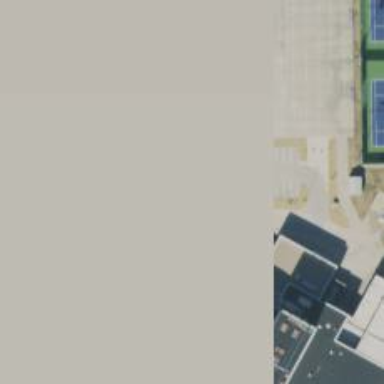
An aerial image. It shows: Parking space.